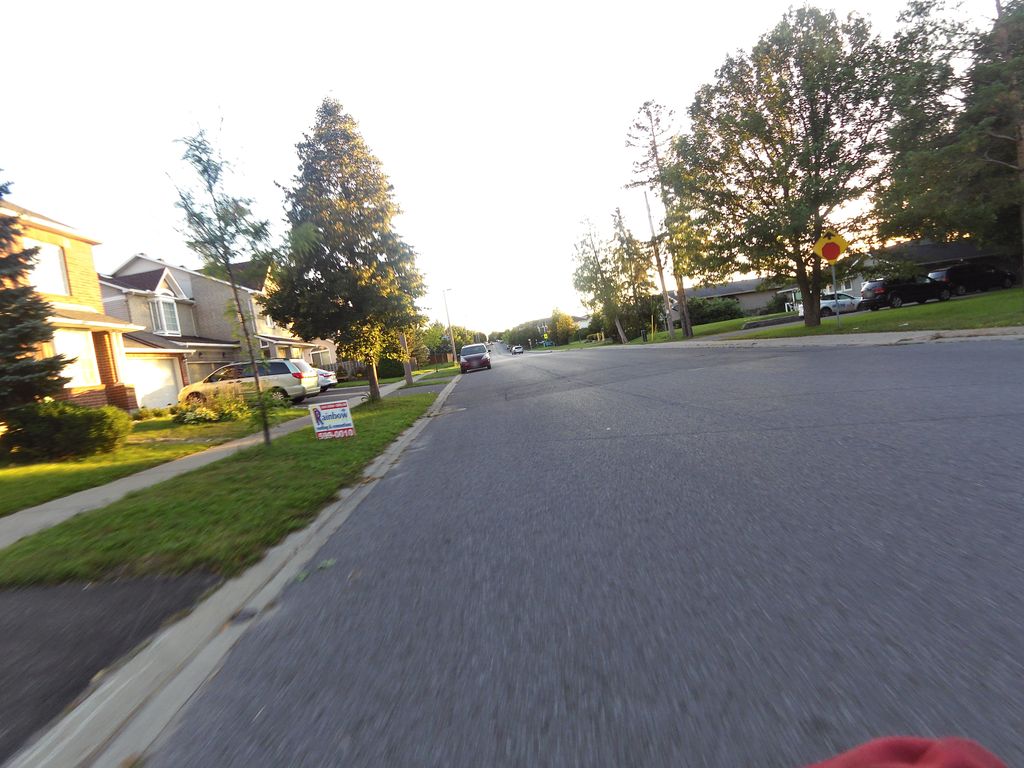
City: ottawa-gatineau